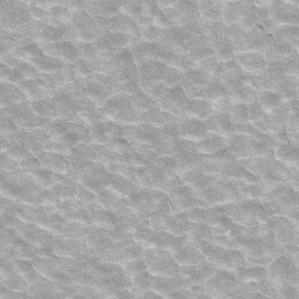
Label: frost